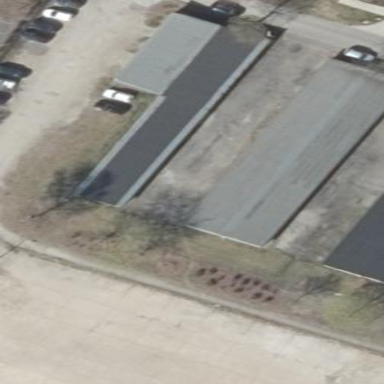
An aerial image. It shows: Group of garages.